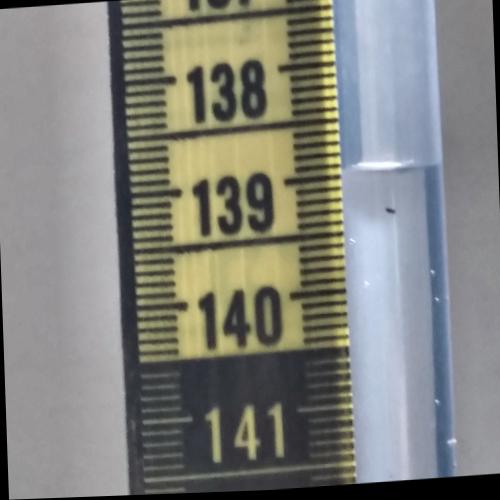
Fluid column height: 139.0 cm